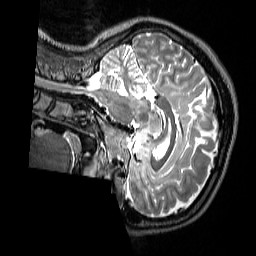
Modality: T2w
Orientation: sagittal
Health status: healthy
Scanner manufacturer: siemens
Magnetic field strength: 3 T
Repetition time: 4.8 s
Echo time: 0.433 s